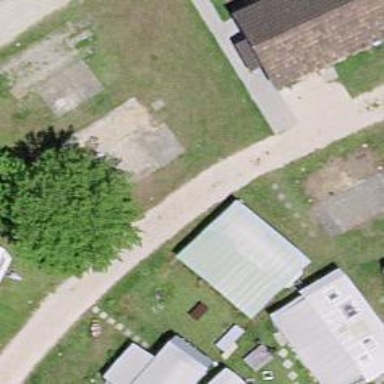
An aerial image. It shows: Driveway made of fine gravel.